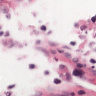
Metastatic tissue present: no